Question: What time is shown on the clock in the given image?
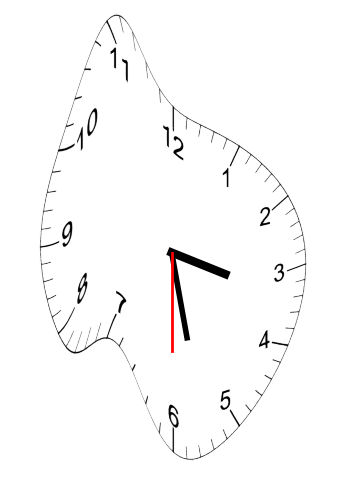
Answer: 03:27:30